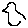
Label: bird